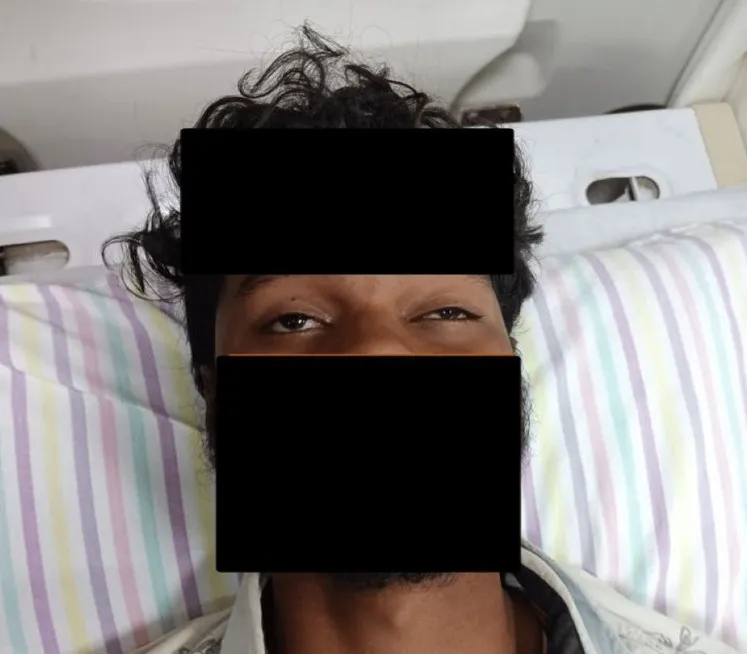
On presentation to the ED.
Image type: medical_photograph (skin_photograph)